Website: apple
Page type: address-validator
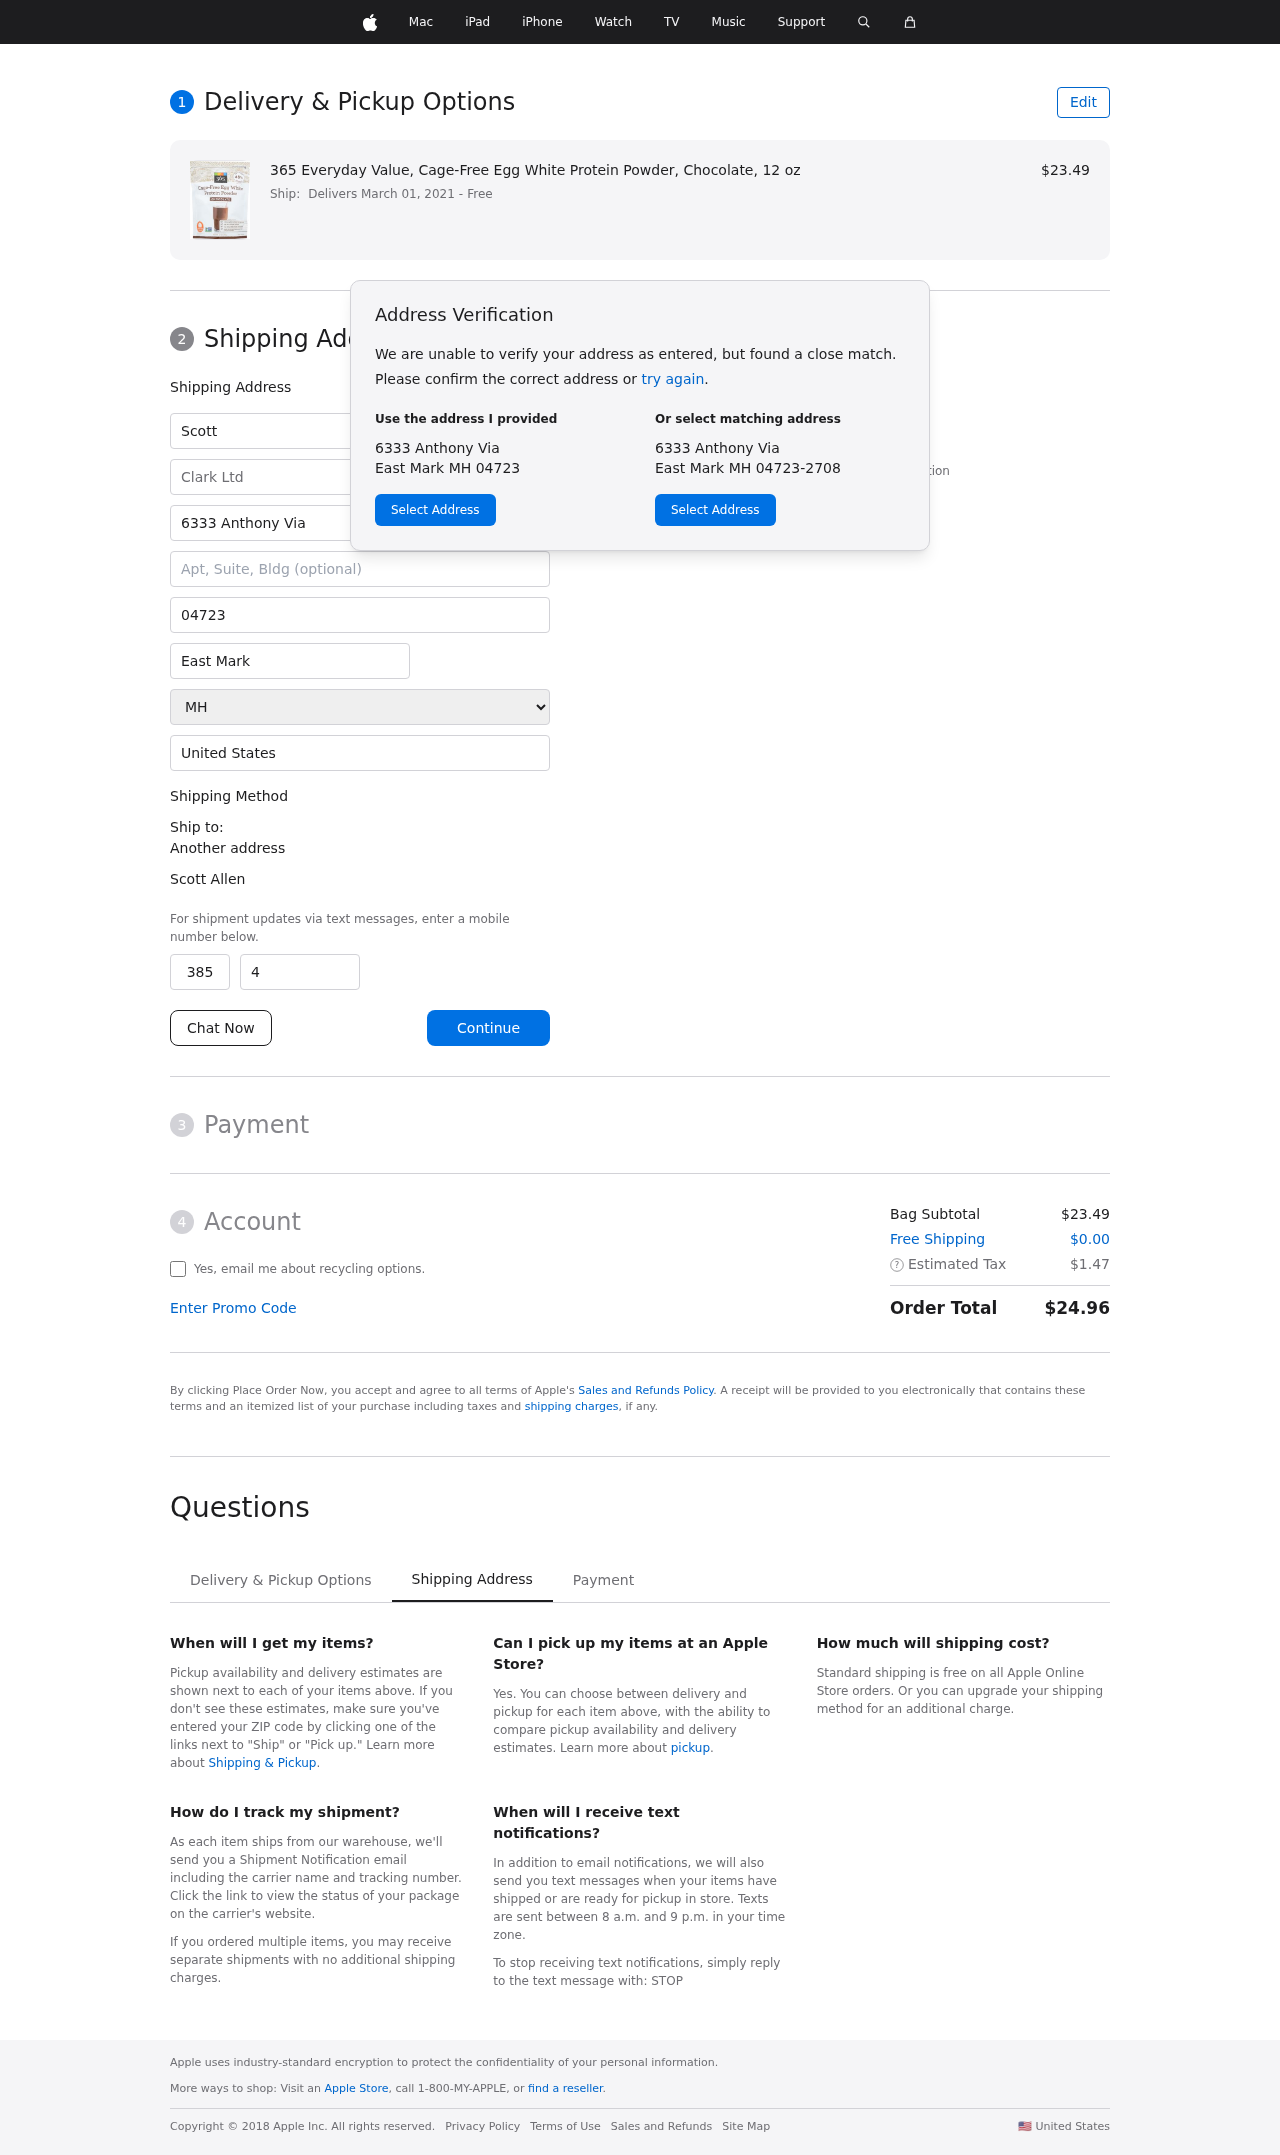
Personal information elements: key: PII_CITY
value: East Mark
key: PII_COMPANY
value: Clark Ltd
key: PII_COUNTRY
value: United States
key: PII_FIRSTNAME
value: Scott
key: PII_FULLNAME
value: Scott Allen
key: PII_LASTNAME
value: Allen
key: PII_PHONE_AREA
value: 385
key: PII_PHONE_SUFFIX
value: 4209
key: PII_POSTCODE
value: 04723
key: PII_STATE
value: MH
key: PII_STREET
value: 6333 Anthony Via
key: PII_CITY_STATE_ZIP
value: East Mark MH 04723
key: PII_STATE_ABBR
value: MH
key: PII_POSTCODE_FULL
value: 04723
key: PII_POSTCODE_NUMERIC
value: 4723
Product elements: key: PRODUCT1_NAME
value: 365 Everyday Value, Cage-Free Egg White Protein Powder, Chocolate, 12 oz
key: PRODUCT1_PRICE
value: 23.49
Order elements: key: ORDER_DELIVERY_DATE
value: Delivers March 01, 2021
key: ORDER_SUBTOTAL
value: $23.49
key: ORDER_SHIPPING_COST
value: $0.00
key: ORDER_TAX
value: $1.47
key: ORDER_TOTAL
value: $24.96